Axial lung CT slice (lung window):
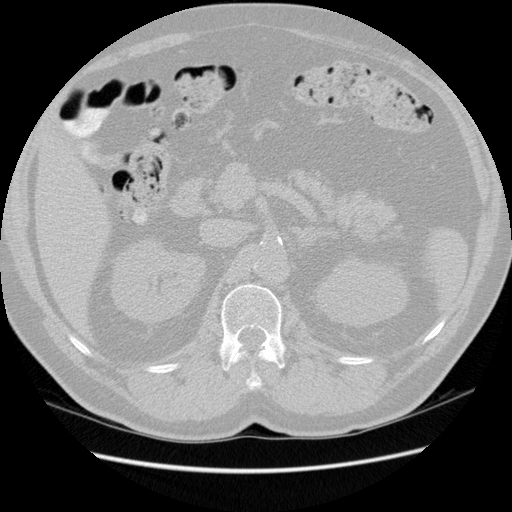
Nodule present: no